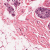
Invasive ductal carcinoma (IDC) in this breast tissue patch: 0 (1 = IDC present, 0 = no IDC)